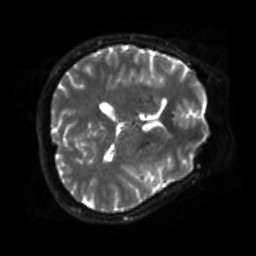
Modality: sbref
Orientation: axial
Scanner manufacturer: siemens
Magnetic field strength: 3 T
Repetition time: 4 s
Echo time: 0.0594 s